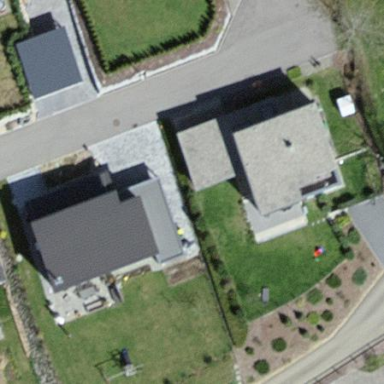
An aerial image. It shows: Residential building.